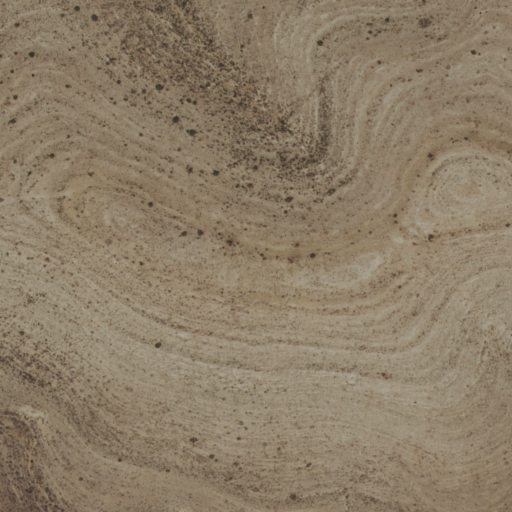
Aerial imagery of mountains in New Mexico named Pretty Bird Hills containing only shrub